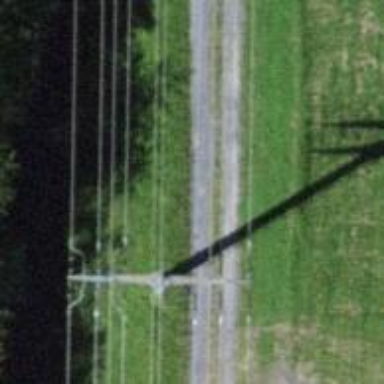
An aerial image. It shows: Concrete power pole.